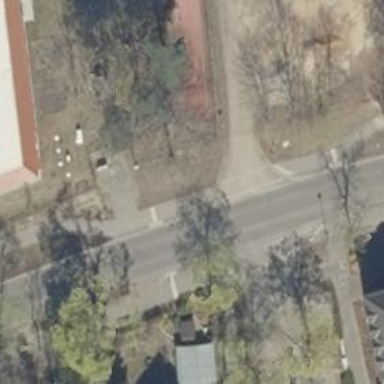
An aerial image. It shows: Unmarked crossing on asphalt footway.